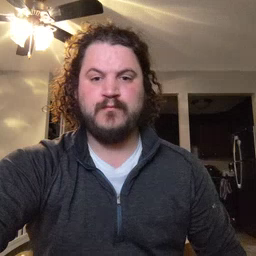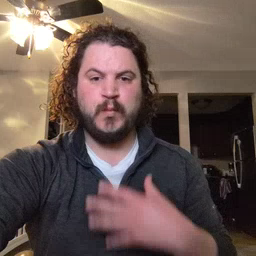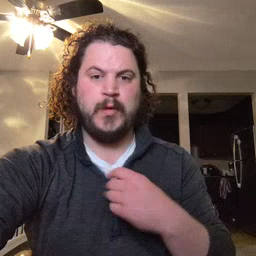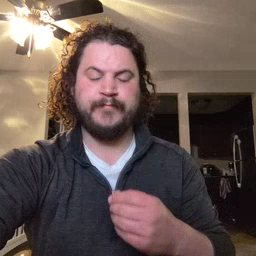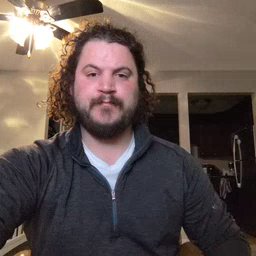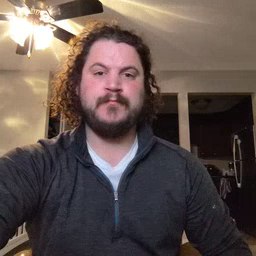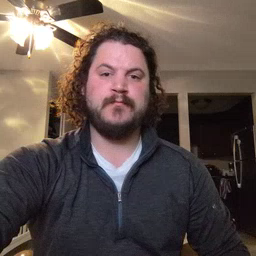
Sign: white